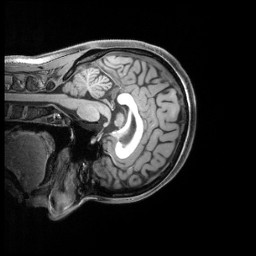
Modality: T1w
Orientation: sagittal
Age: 27
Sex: female
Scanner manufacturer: siemens
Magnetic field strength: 3 T
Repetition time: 2.4 s
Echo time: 0.00219 s